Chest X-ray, PA view. Patient: 42 years old, sex M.
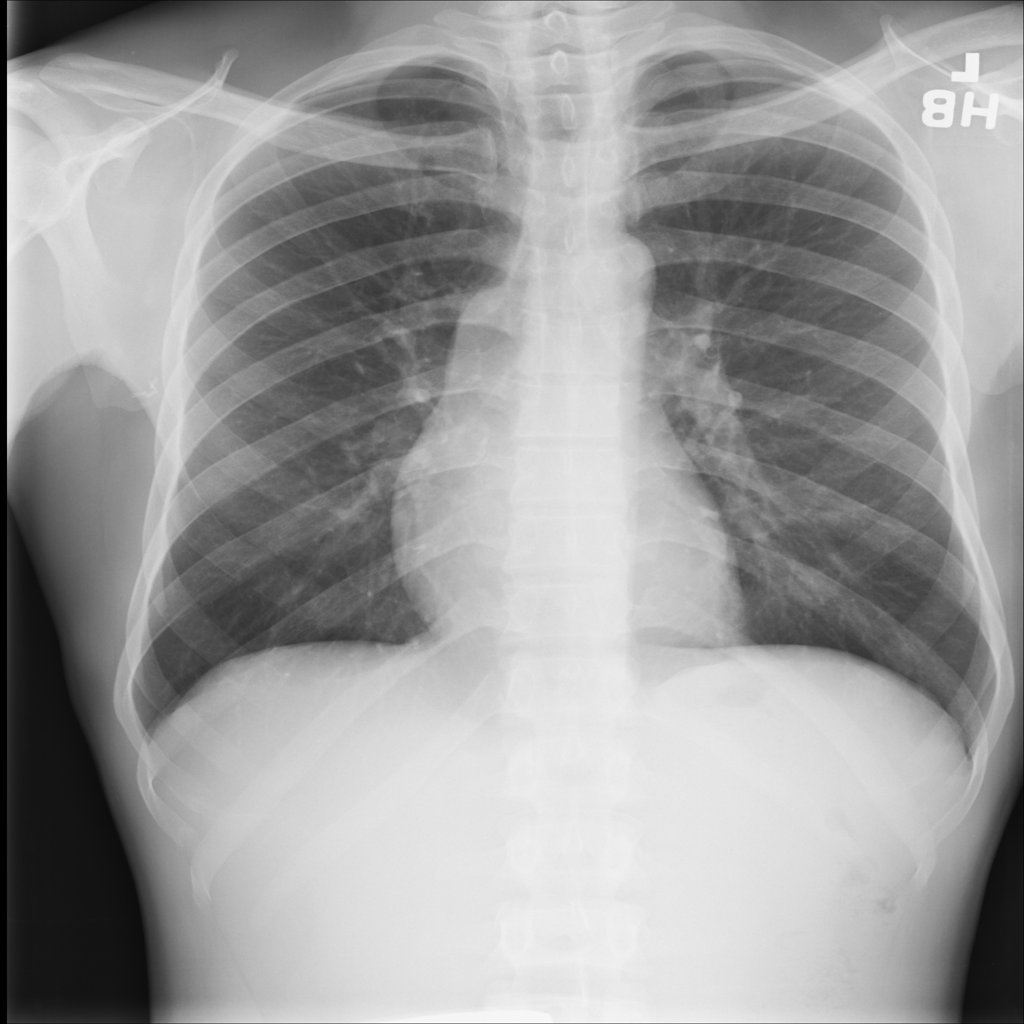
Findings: No Finding